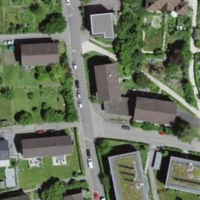
EUNIS habitat code: 54
Species observed at this site:
Lysimachia punctata